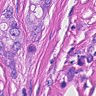
Metastatic tissue present: yes